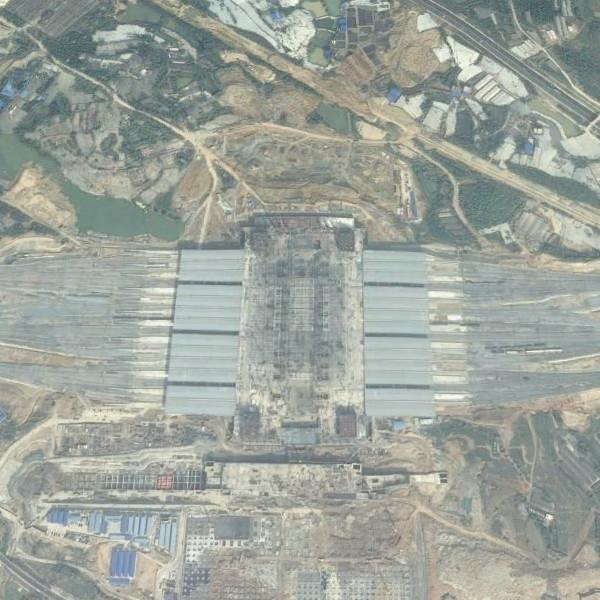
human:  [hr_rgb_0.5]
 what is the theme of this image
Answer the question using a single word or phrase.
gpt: railway station